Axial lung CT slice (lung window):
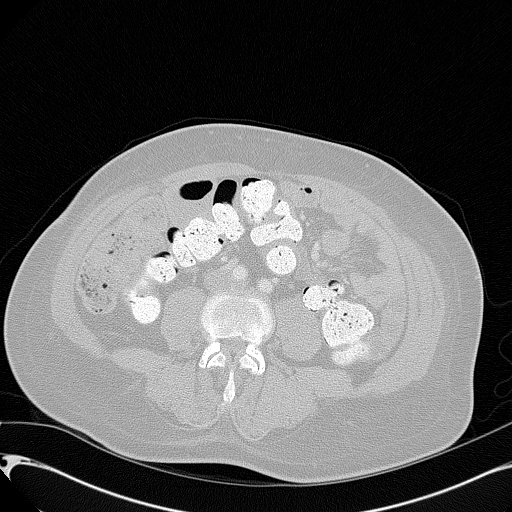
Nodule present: no